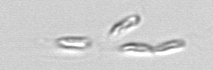
Label: Dinobryon